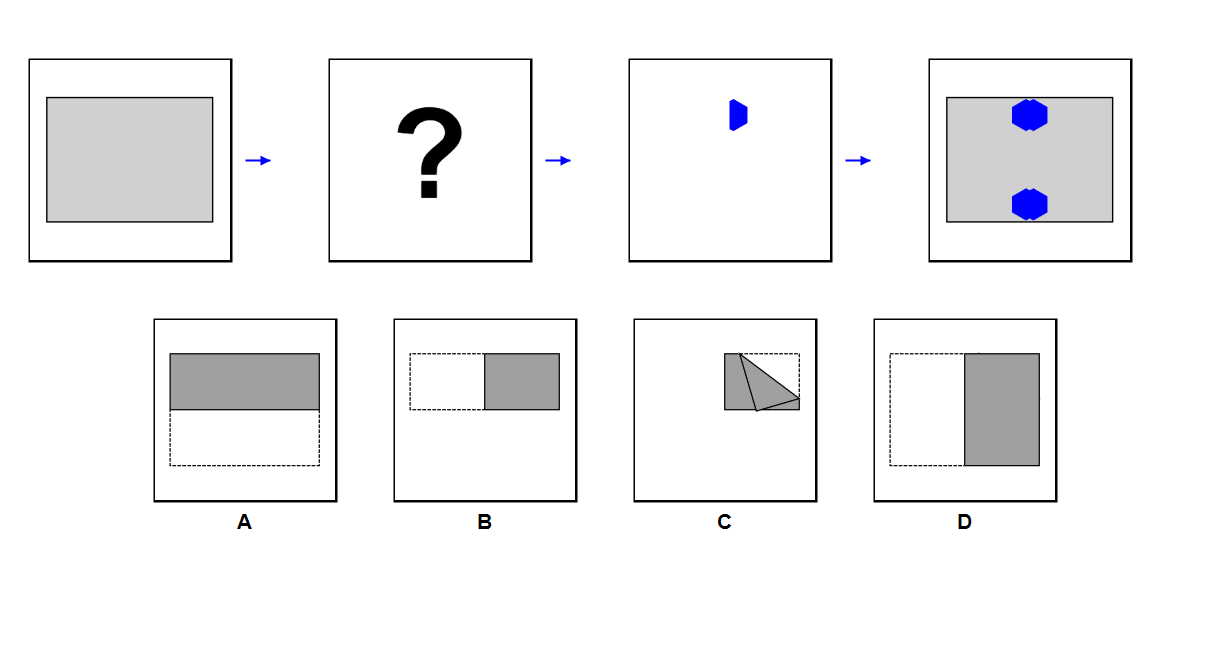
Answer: D